一年级 · 计数
仔细观察, 数一数, 填一填。

○有( ) 个, $\triangle$ 有 (

) 个, $\square$ 有(

) 个,
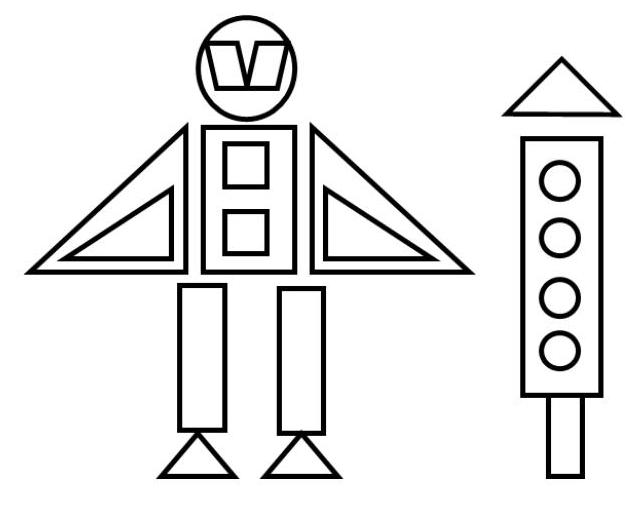
答案: $5 \quad 7 \quad 5 \quad 2 \quad 2$